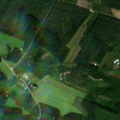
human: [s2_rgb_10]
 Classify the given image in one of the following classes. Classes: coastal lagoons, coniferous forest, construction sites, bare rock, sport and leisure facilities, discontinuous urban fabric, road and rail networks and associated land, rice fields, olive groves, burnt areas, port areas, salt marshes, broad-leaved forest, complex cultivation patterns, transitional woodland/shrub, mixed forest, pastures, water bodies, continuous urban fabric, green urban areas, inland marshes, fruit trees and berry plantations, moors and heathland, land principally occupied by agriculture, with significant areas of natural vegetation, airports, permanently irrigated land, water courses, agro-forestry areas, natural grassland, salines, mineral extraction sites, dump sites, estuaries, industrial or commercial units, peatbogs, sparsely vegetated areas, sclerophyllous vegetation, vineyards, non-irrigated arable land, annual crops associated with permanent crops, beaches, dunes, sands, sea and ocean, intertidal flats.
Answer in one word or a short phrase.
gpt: non-irrigated arable land, coniferous forest, mixed forest